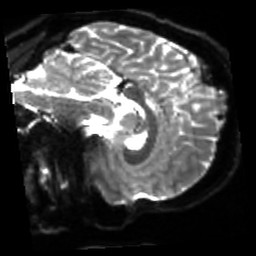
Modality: sbref
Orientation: sagittal
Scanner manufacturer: siemens
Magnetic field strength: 3 T
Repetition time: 4 s
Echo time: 0.0594 s